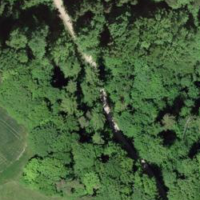
EUNIS habitat code: 44
Species observed at this site:
Fagus sylvatica